Brain MRI, t2w sequence, axial 2D slice.
Patient: age 33, sex F, weight 95 kg, height 1.95 m
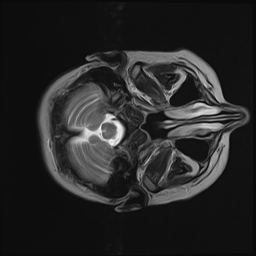